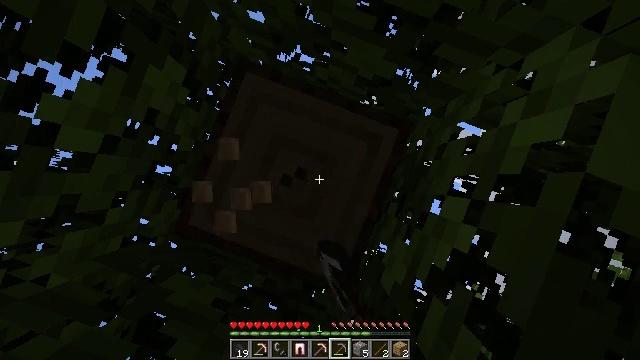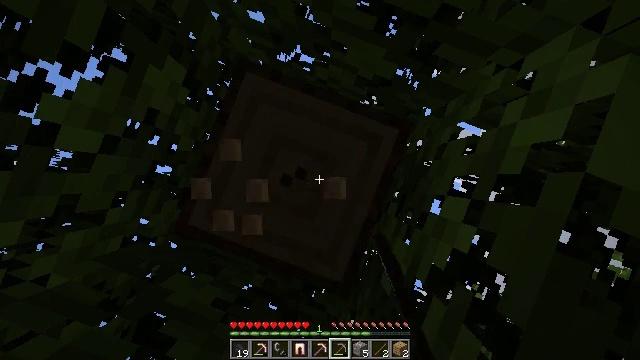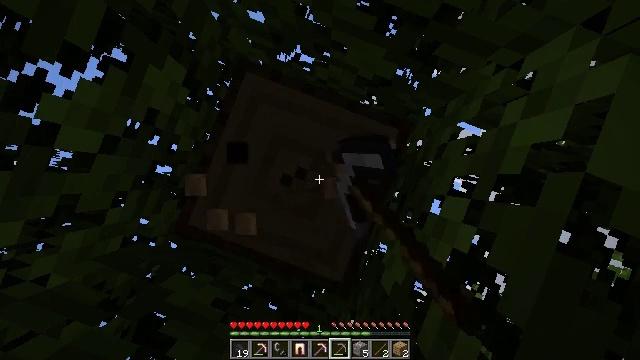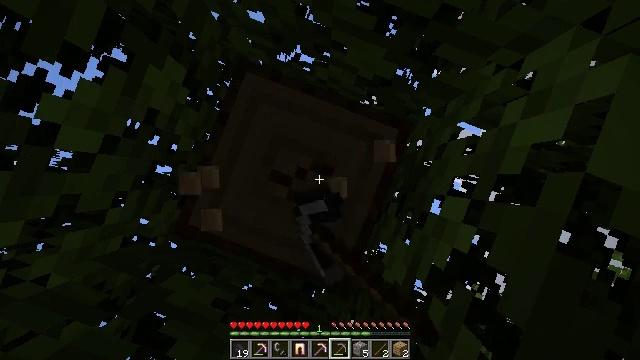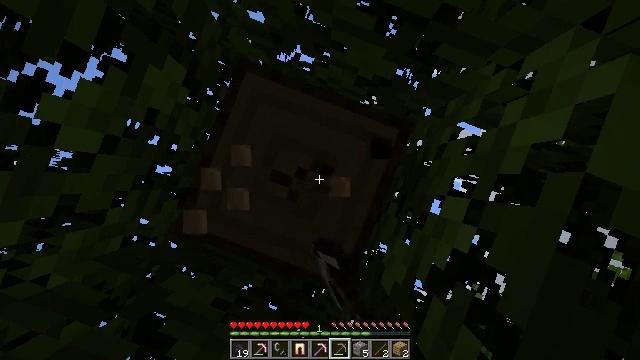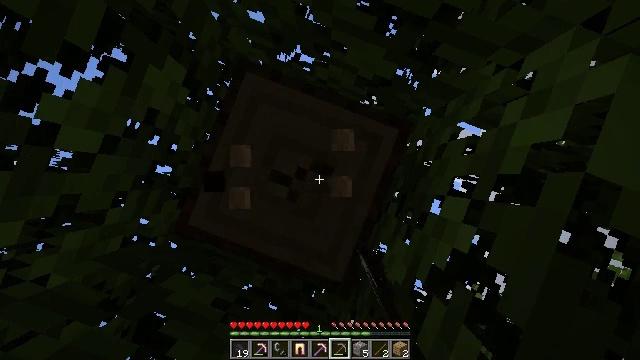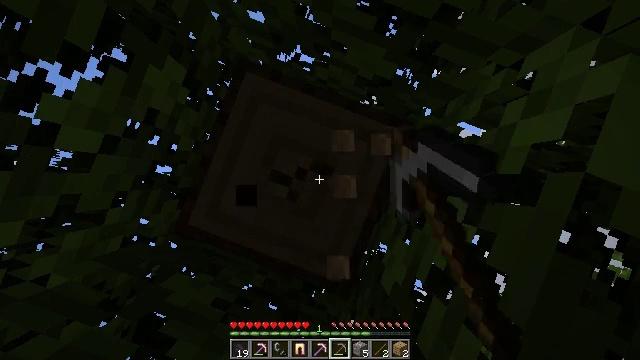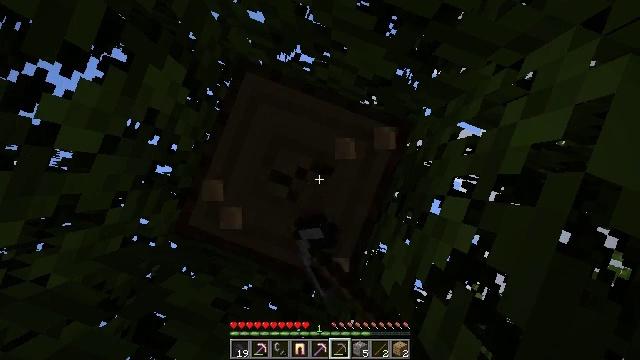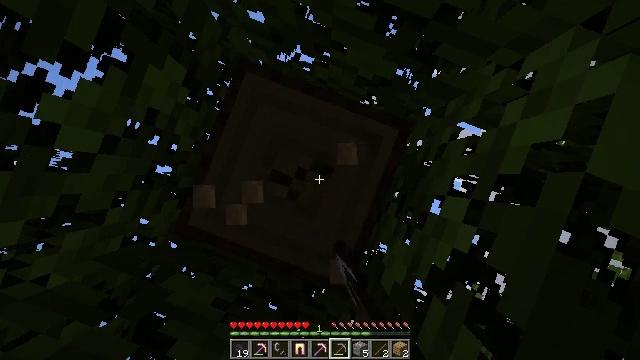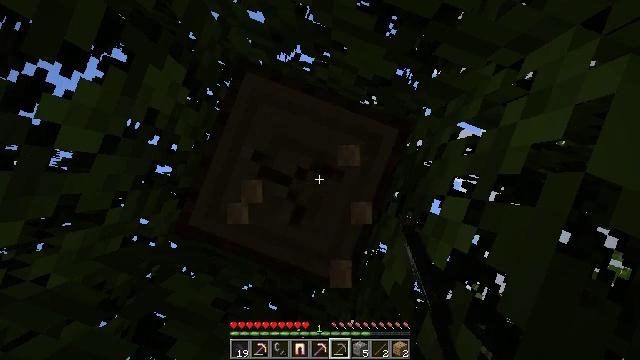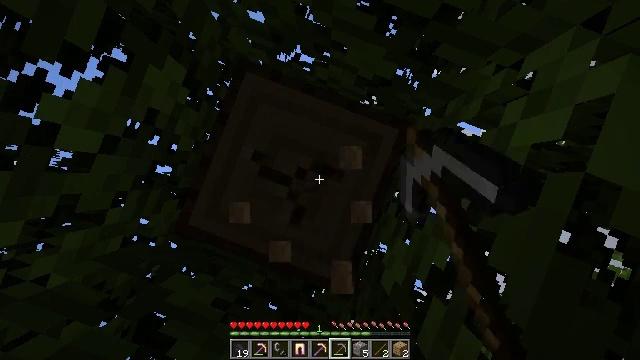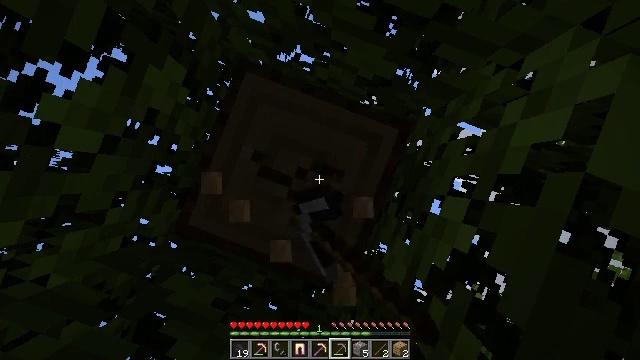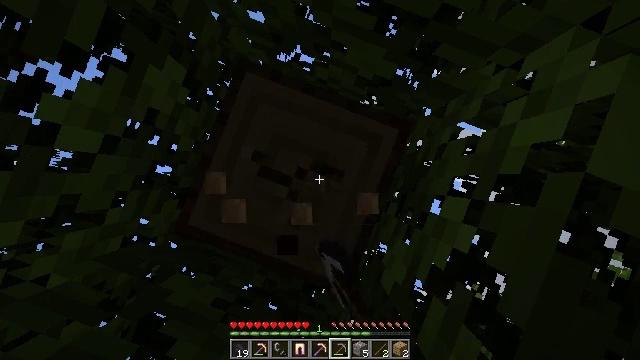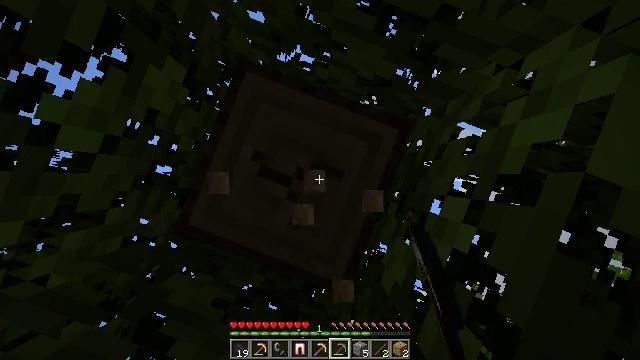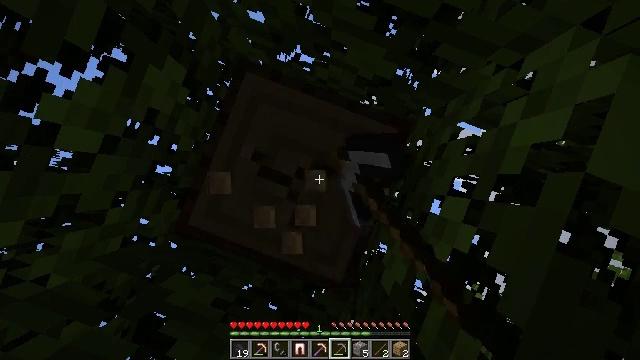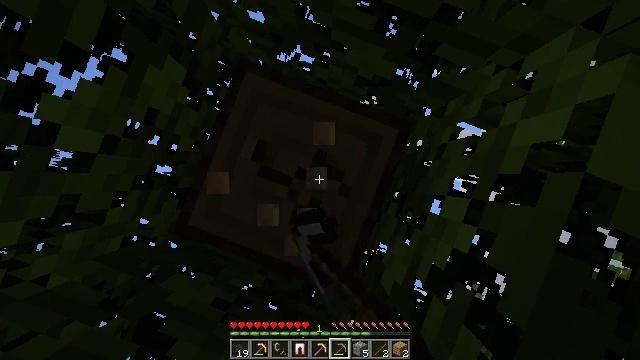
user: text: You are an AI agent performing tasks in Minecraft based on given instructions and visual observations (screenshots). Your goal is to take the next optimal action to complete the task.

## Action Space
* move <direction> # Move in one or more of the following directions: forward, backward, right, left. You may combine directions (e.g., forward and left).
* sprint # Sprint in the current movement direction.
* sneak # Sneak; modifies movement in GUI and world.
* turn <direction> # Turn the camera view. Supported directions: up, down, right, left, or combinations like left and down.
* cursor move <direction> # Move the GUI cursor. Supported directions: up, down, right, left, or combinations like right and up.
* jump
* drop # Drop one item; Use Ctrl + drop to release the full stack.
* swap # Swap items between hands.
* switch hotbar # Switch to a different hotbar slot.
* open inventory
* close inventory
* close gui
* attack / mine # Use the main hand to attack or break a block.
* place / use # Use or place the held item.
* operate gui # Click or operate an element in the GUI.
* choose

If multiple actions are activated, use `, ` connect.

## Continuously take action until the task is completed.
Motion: motion action
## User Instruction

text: Collect oak log for crafting.
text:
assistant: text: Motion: attack / mine
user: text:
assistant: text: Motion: attack / mine
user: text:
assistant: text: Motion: attack / mine
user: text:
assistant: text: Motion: attack / mine
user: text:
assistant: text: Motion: attack / mine
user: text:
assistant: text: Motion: attack / mine
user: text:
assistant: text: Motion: attack / mine
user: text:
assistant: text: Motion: attack / mine
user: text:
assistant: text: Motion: attack / mine
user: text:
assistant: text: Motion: attack / mine
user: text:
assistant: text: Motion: attack / mine
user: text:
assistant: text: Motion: attack / mine
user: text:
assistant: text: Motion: attack / mine
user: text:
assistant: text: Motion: attack / mine
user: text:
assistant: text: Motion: attack / mine
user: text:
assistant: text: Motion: attack / mine
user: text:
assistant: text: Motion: attack / mine
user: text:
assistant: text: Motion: attack / mine
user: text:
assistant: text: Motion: attack / mine
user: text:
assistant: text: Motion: attack / mine
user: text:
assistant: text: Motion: attack / mine
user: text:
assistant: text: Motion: attack / mine
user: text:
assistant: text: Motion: attack / mine
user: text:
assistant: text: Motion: attack / mine
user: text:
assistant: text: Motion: attack / mine
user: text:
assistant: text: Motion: attack / mine
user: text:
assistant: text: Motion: attack / mine
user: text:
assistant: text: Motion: attack / mine
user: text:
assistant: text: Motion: attack / mine
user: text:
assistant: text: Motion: attack / mine